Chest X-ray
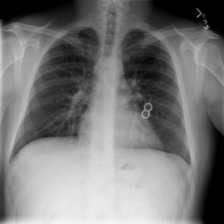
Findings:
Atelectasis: negative
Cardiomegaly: negative
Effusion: negative
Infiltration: positive
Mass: negative
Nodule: positive
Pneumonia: negative
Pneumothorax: negative
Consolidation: negative
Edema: negative
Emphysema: negative
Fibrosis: negative
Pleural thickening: negative
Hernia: negative